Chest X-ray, AP view. Patient: 25 years old, sex M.
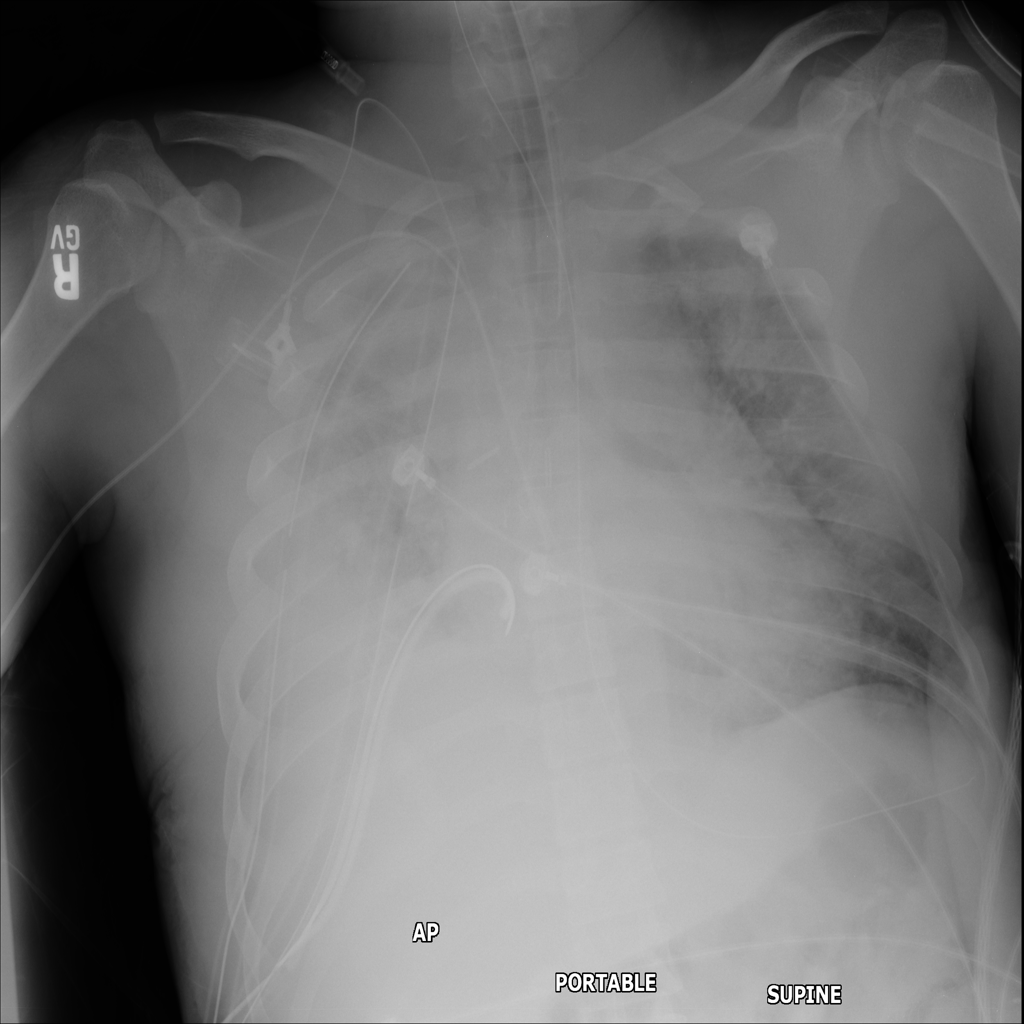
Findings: No Finding